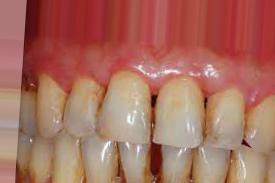
Condition: Tooth Discoloration